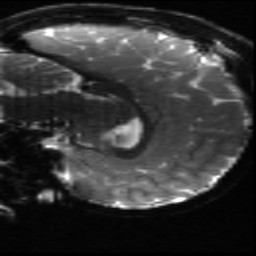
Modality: sbref
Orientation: sagittal
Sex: male
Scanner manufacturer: siemens
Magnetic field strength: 3 T
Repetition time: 5 s
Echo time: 0.07 s